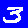
Digit: 3